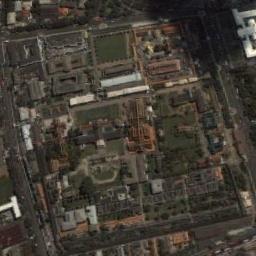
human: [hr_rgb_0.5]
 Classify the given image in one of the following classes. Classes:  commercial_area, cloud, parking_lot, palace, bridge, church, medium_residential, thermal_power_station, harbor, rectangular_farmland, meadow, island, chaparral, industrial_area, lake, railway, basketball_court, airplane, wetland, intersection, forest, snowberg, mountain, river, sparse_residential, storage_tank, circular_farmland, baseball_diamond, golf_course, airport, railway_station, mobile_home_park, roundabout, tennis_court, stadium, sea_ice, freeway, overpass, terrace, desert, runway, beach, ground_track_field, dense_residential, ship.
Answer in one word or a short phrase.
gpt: palace